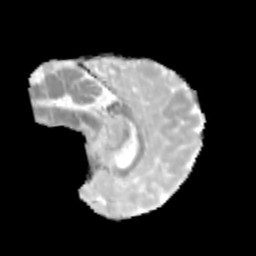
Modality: MD
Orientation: sagittal
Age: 10
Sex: male
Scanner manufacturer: siemens
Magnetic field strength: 3 T
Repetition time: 3.8 s
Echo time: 0.07 s